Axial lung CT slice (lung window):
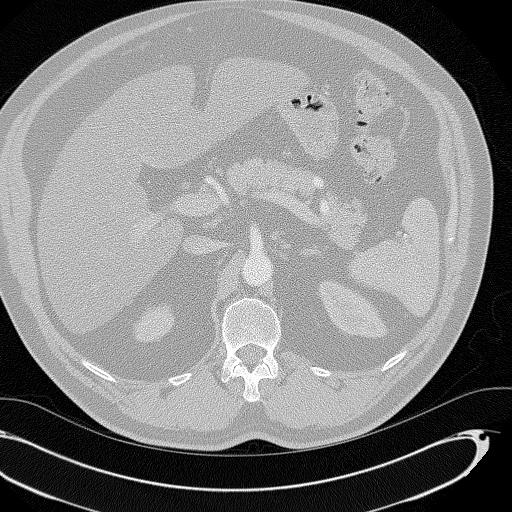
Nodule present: no